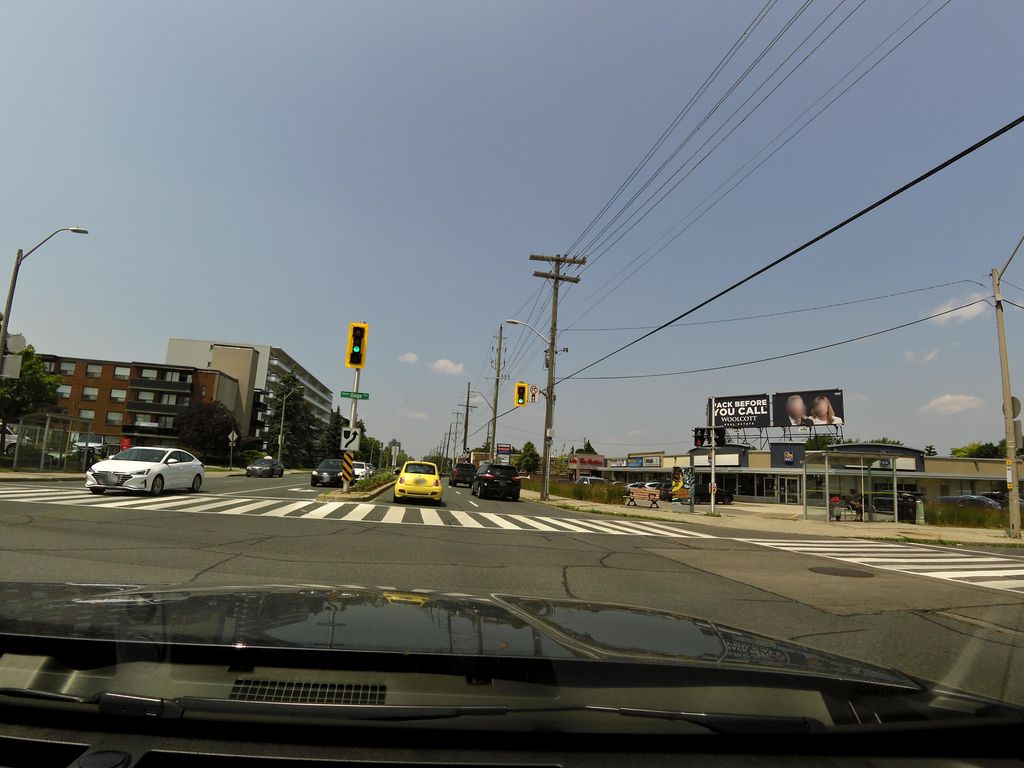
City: hamilton